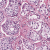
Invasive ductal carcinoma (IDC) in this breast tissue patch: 1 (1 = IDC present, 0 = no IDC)